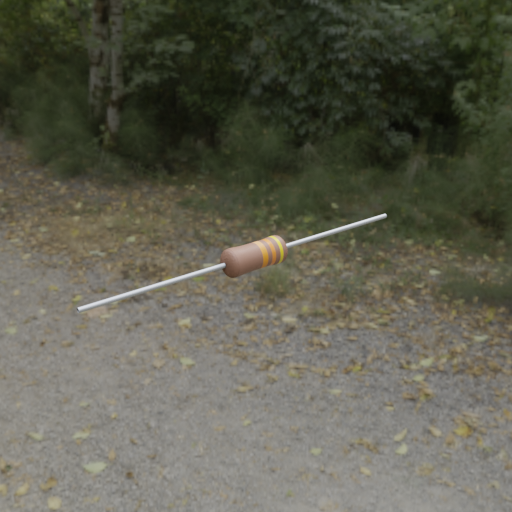
Resistor colour bands (in order): orange, orange, yellow